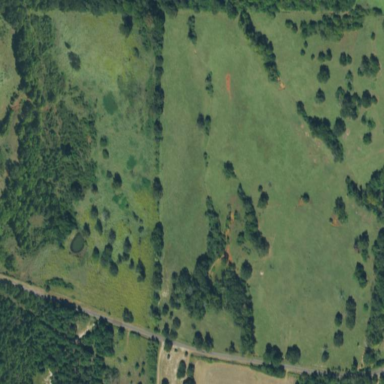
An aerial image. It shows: Pasture area used as meadow.